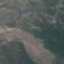
Land use / land cover class: HerbaceousVegetation